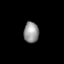
Tissue: lung
Cell type: Epithelial cells
Senescence score: 0.2338
Nuclear area (px): 306
Mean DAPI intensity: 149.075